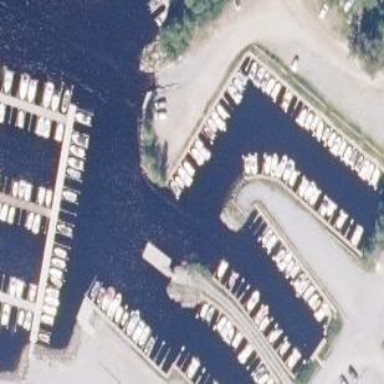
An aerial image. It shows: Marina on leisure land.